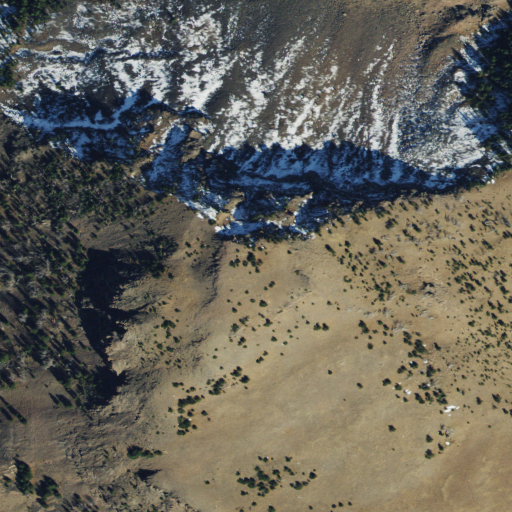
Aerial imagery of mountain in Montana named Flatiron Mountain containing evergreen forest, shrub, and grassland